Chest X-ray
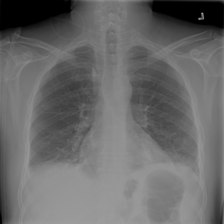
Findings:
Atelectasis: negative
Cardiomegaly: negative
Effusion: negative
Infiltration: negative
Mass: negative
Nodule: negative
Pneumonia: positive
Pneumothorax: negative
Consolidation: negative
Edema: negative
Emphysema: negative
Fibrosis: negative
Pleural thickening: negative
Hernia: negative